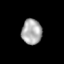
Tissue: lung
Cell type: Epithelial cells
Senescence score: 0.2
Nuclear area (px): 497
Mean DAPI intensity: 172.27